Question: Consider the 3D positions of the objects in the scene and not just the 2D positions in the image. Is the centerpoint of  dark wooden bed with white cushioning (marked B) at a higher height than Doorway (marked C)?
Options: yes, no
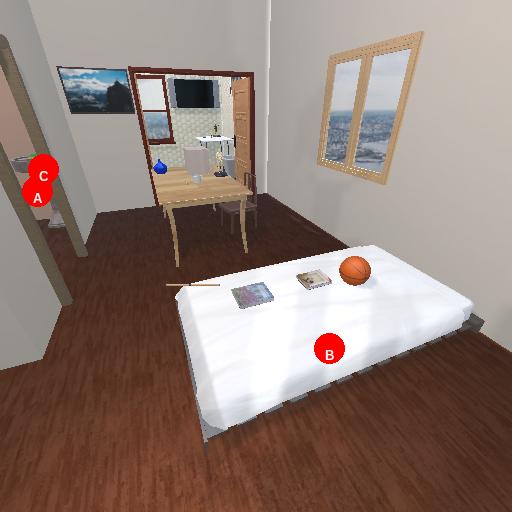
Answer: yes